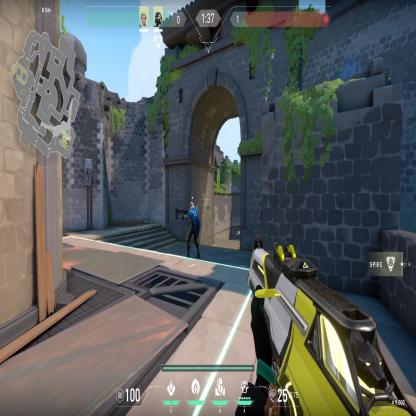
Label: teammate